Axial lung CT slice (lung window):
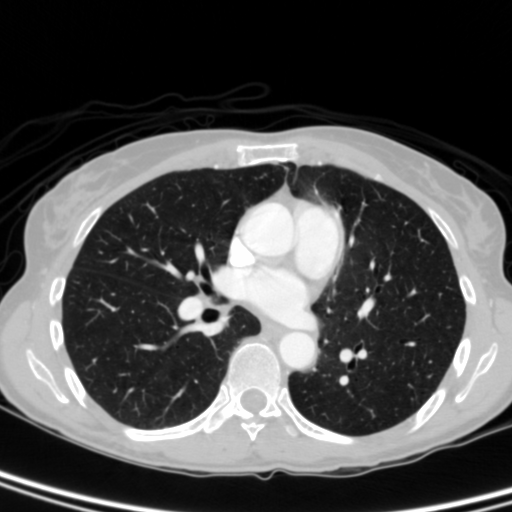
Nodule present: no